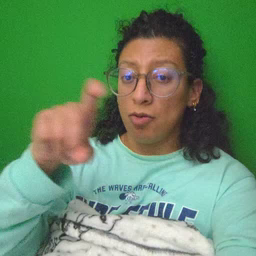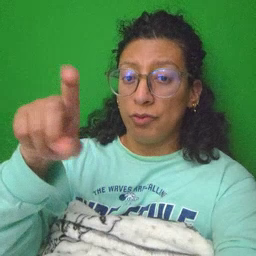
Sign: closet